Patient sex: M
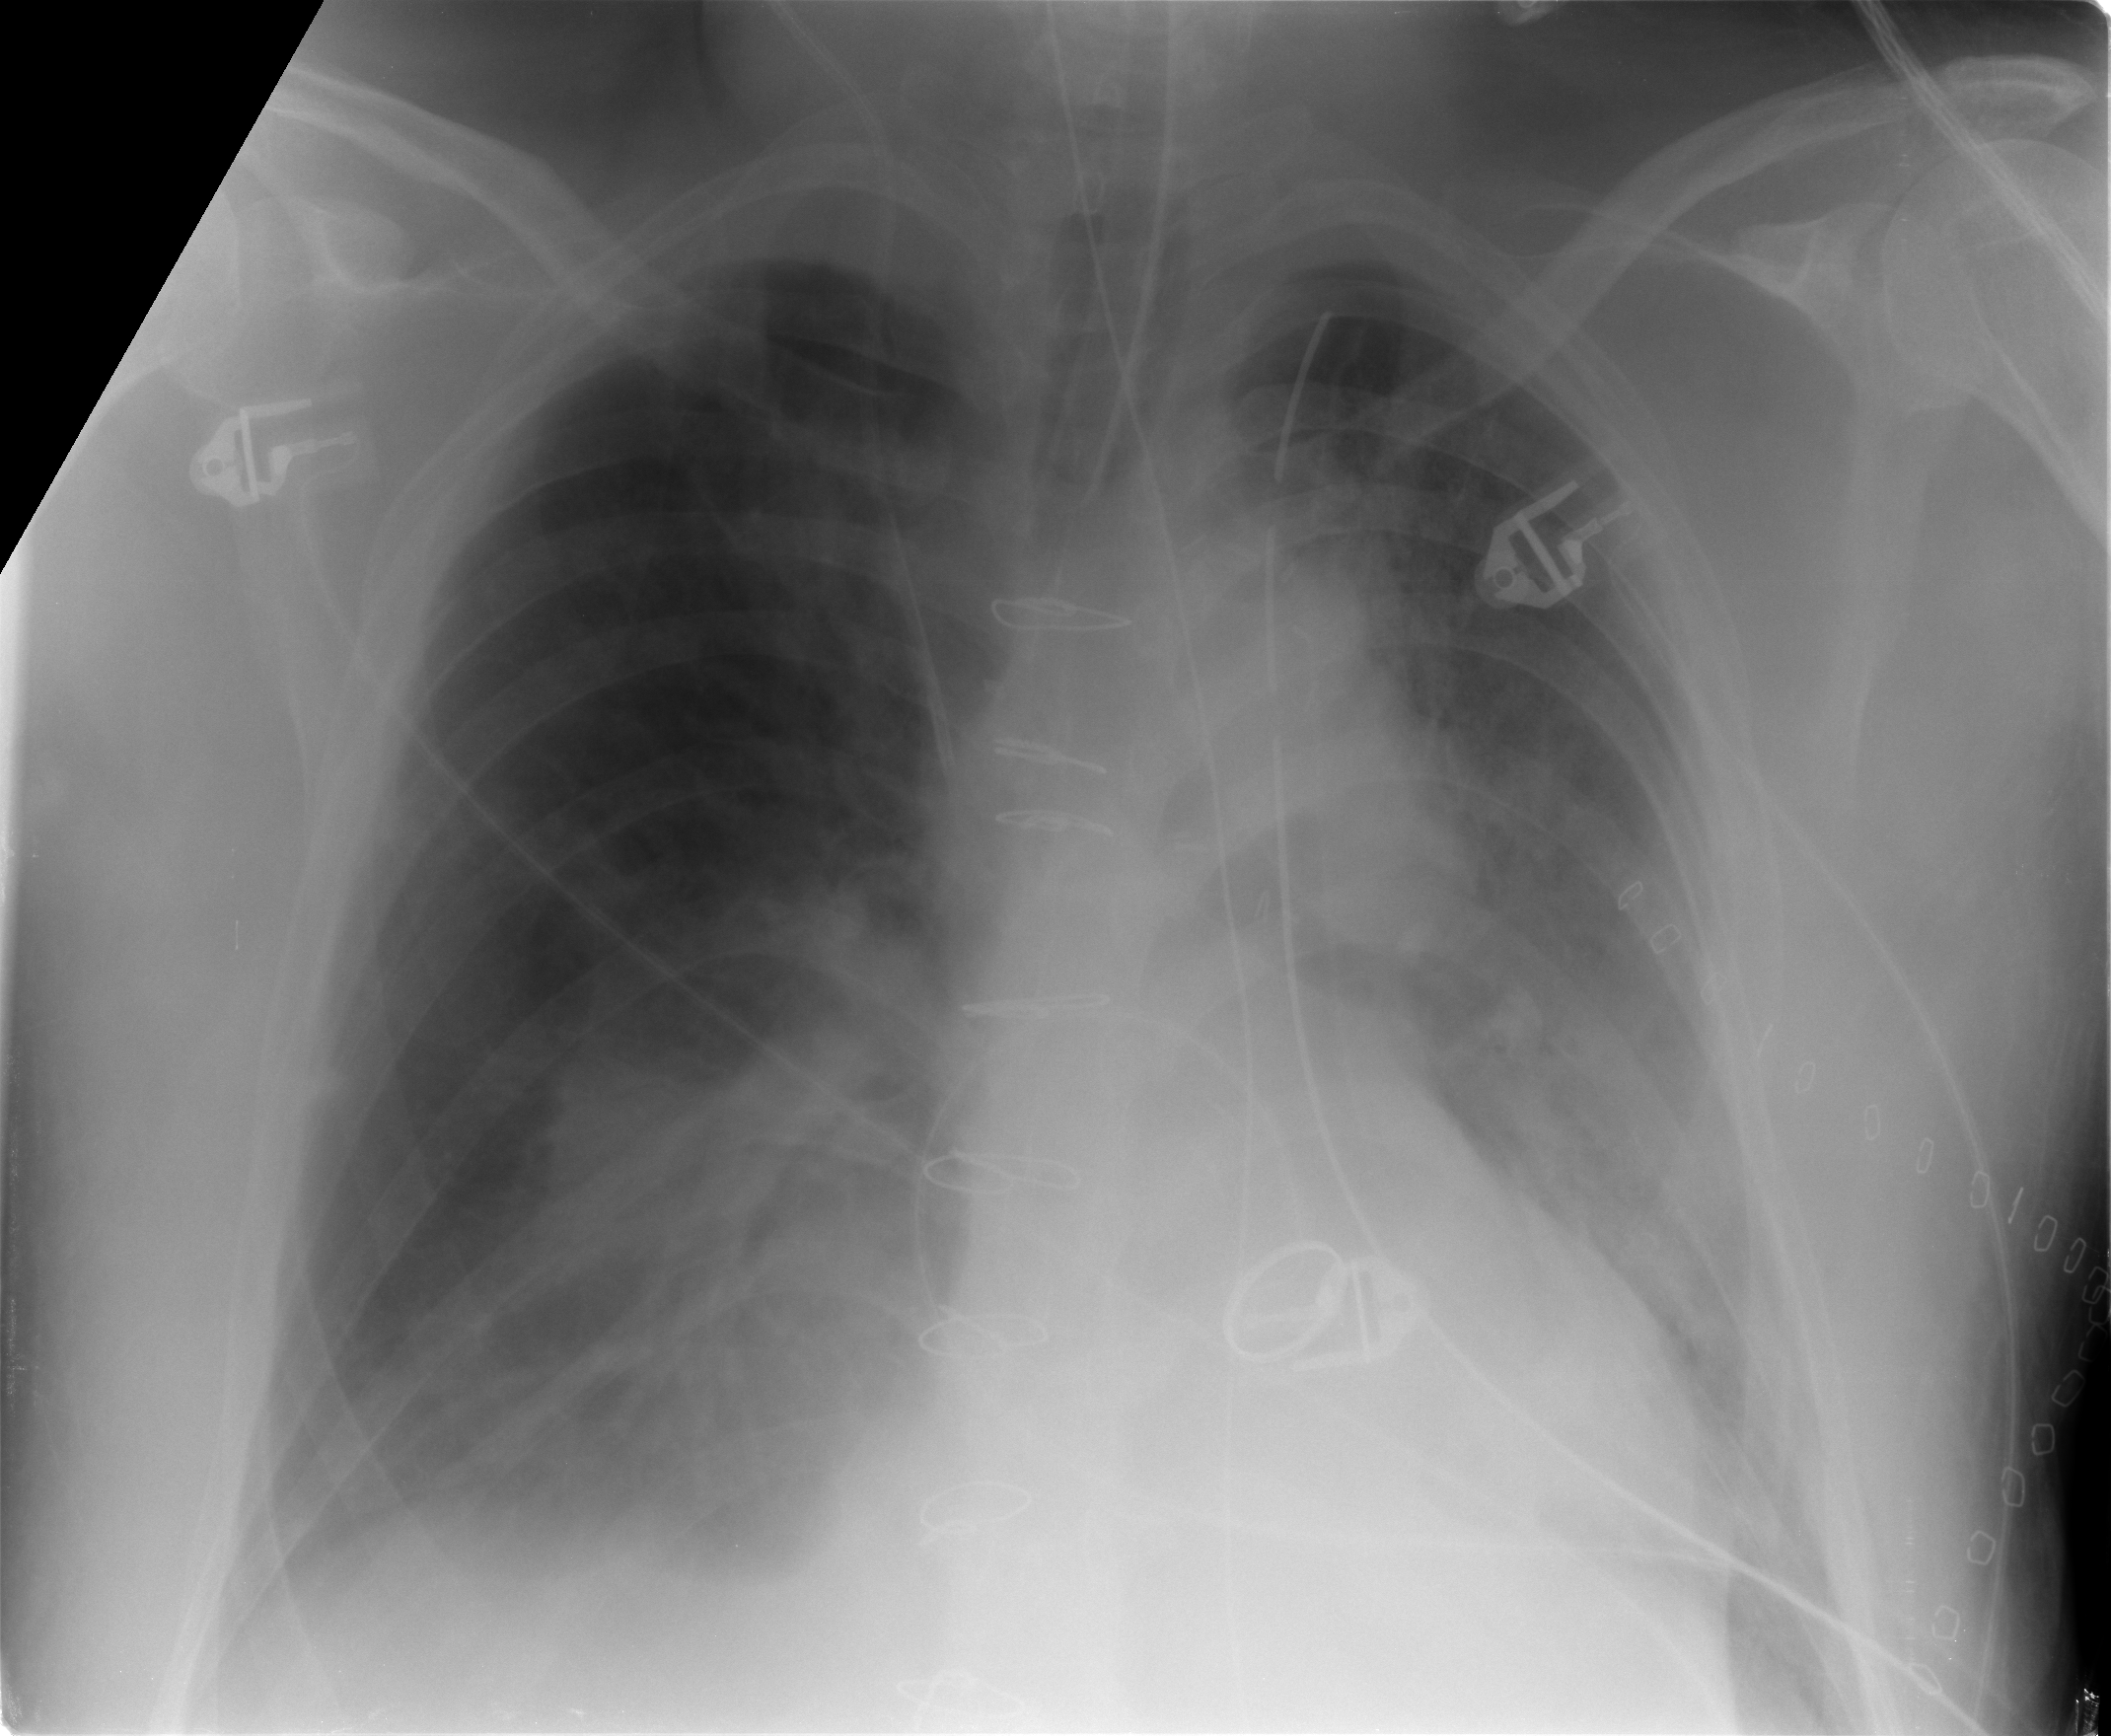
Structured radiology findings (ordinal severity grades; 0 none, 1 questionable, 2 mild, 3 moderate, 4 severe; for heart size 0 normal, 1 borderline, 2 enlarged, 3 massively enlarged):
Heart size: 0
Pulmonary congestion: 0
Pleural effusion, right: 2
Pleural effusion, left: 2
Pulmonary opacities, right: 1
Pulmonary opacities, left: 0
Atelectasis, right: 3
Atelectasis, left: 3